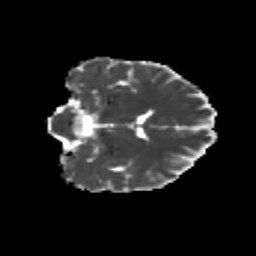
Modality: MD
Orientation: coronal
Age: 24
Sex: male
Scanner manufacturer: siemens
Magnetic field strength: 3 T
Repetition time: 3.5 s
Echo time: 0.104 s